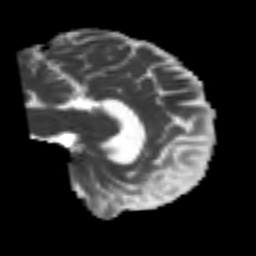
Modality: MD
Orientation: sagittal
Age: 46
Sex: male
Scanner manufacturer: siemens
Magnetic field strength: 3 T
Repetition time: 4.999 s
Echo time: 0.07946 s